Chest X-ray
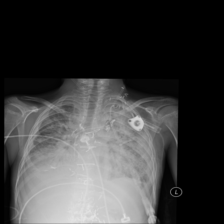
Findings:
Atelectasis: negative
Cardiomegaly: negative
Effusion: positive
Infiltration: negative
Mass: negative
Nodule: negative
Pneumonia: negative
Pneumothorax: negative
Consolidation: positive
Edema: negative
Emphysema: negative
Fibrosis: negative
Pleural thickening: negative
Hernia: negative